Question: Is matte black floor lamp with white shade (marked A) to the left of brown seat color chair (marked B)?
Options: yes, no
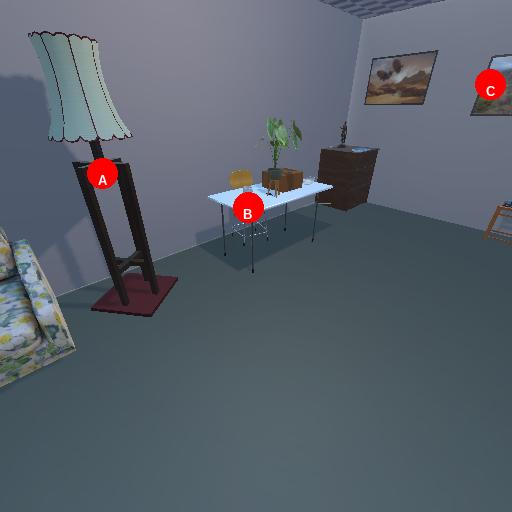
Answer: yes